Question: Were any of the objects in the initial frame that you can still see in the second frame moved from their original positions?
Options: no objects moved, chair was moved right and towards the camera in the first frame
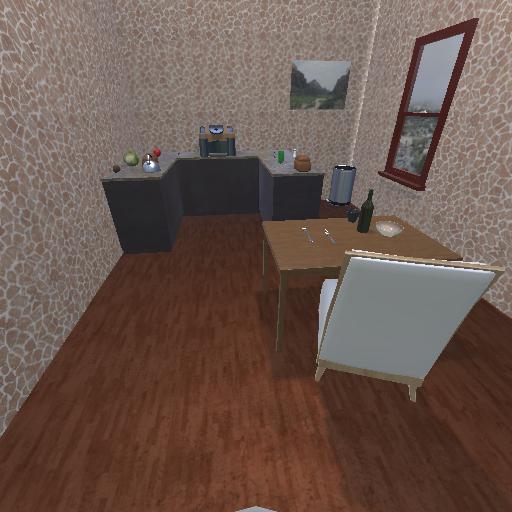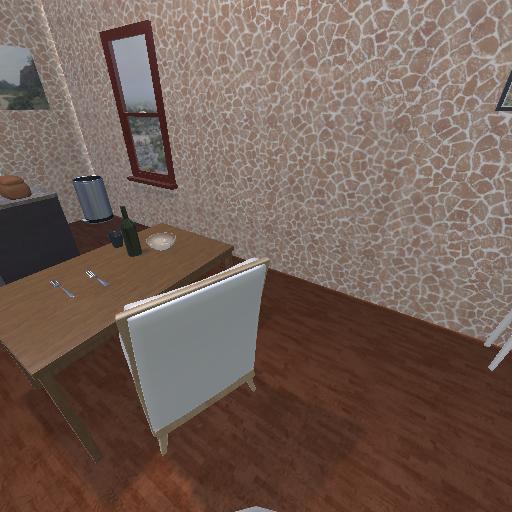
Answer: no objects moved